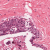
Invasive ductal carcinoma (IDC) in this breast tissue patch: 0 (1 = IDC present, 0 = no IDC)